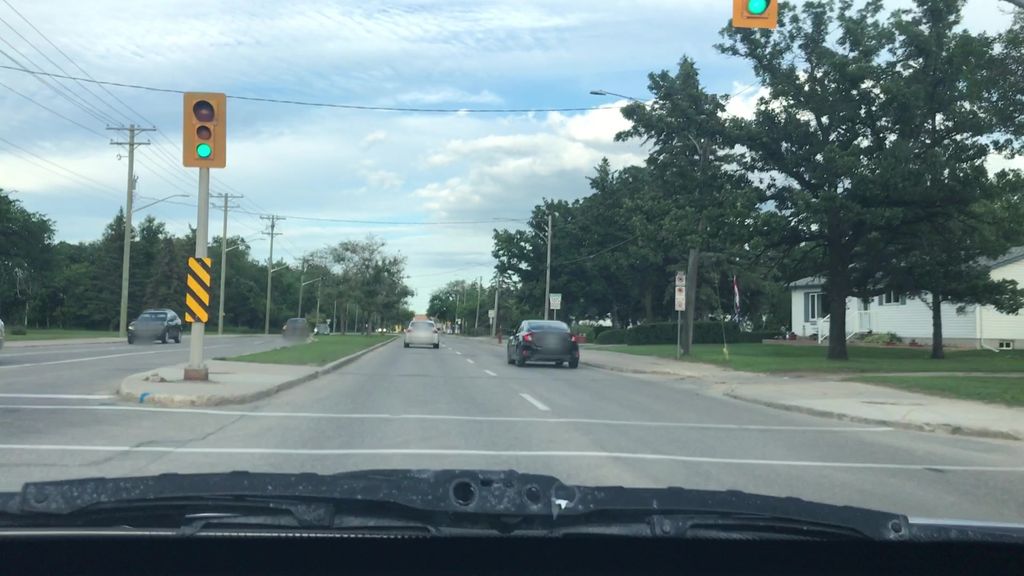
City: winnipeg